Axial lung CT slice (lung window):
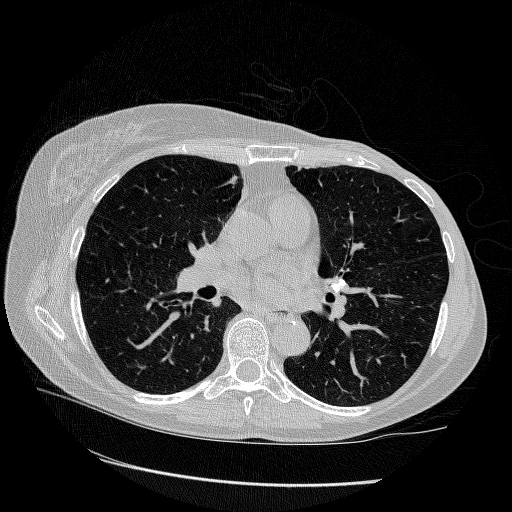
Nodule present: no